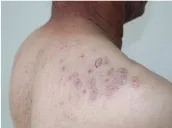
(F) Scaly plaques on the back.
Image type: medical_photograph (skin_photograph)